Question:
In the picture, I have set two breakpoints, and the breakpoint marks are displayed as two small balls with backslashes, rather than just two small balls.
Why is it? and how to resolve this issue?
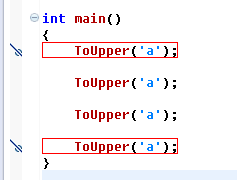
Answer: It should be similar to <URL>:
> diagonal line through breakpoint: all breakpoints have been disabled (button skip all breakpoints in breakpoint view)
See "<URL>".
Also <URL>: